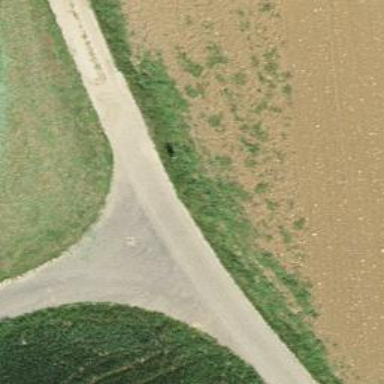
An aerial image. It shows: Well-maintained track road of grade 1.